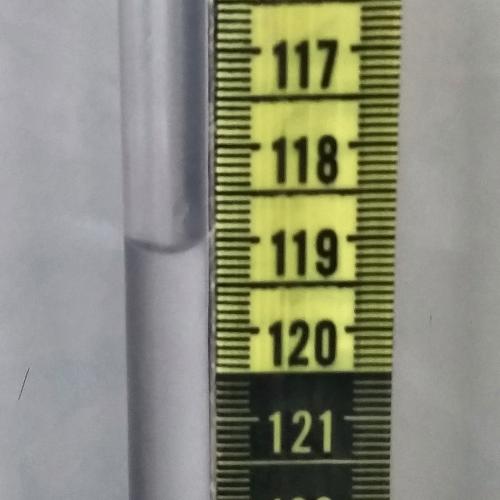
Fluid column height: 119.1 cm